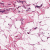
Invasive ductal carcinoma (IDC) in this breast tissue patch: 0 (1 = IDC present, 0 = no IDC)